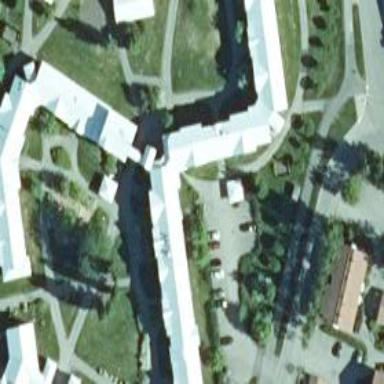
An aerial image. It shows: Footway tunnel passing through building.